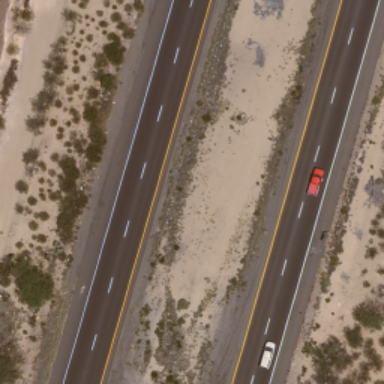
There are two straight freeways in the desert .